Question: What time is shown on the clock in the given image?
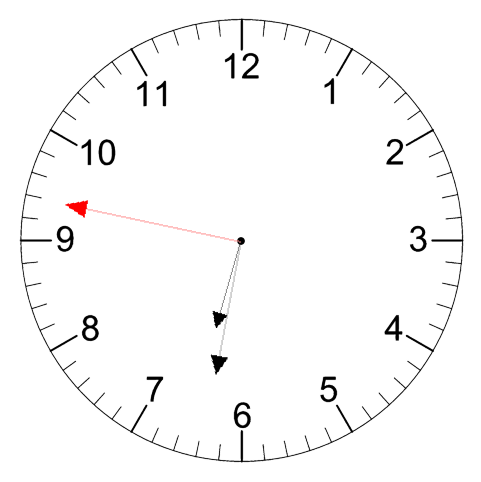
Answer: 06:31:47